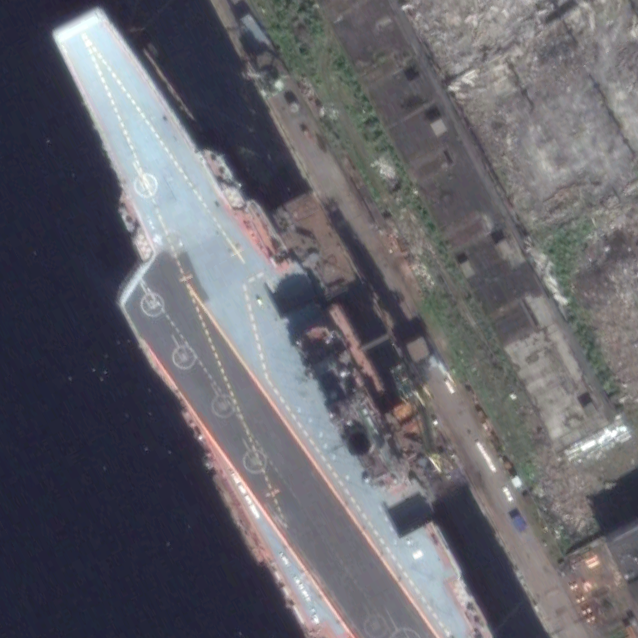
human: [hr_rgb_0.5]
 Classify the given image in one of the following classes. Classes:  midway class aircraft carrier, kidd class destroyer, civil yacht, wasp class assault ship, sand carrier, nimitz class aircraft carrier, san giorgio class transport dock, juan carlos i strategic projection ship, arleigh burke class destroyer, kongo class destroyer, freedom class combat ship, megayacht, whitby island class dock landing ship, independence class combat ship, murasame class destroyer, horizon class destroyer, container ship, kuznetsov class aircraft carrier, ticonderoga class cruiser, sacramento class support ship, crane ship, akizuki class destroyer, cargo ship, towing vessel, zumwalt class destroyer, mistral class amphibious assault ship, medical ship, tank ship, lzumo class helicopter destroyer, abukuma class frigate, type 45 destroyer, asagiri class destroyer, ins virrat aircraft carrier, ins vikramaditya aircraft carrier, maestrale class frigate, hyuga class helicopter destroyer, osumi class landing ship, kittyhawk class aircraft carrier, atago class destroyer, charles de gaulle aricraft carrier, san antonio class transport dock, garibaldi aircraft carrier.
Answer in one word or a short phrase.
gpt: Kuznetsov class aircraft carrier